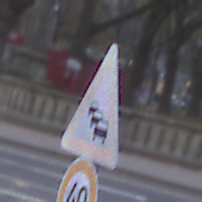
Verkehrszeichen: Stau
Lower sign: Geschwindigkeit40
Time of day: SunriseSunset
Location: Outdoor (Urban)
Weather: PartlyCloudy
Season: NotSpecified
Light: Natural